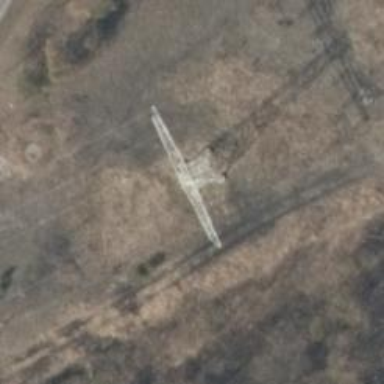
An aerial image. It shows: Power line in the image.